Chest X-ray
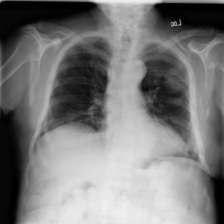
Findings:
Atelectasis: negative
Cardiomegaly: negative
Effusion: negative
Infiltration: positive
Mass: negative
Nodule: negative
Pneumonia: negative
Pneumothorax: negative
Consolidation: negative
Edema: negative
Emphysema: negative
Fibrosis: negative
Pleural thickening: negative
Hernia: negative